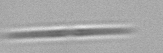
Label: Pseudo-nitzschia